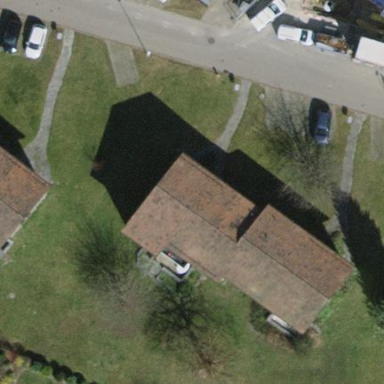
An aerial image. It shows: Building with pitched roof.